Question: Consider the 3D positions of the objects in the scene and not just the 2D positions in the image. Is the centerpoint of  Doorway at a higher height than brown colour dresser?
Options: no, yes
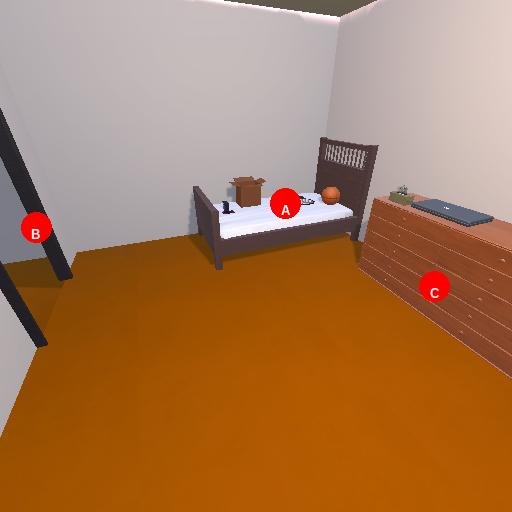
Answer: no